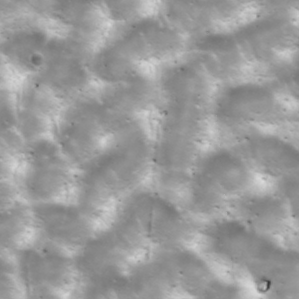
Label: non_frost